Interaction volume radius: 10 \u00c5
Interaction volume height: 35 \u00c5
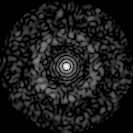
Disorder parameter: 0.8296